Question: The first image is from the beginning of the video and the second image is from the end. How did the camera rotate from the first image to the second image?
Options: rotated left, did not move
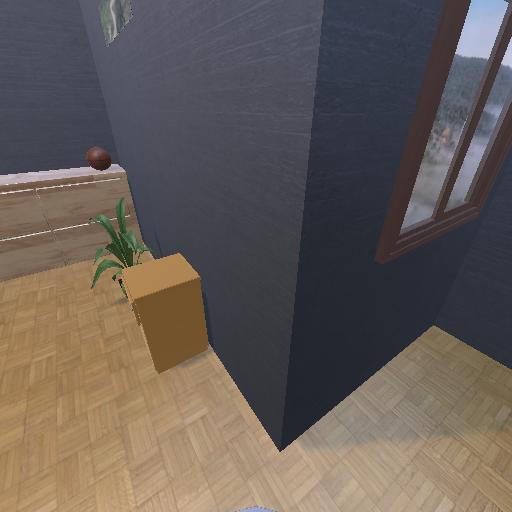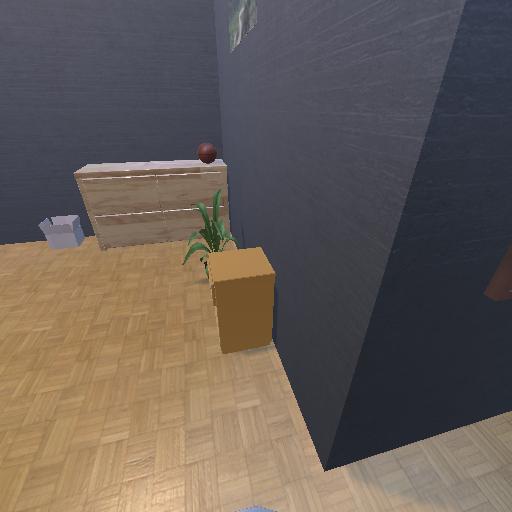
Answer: rotated left